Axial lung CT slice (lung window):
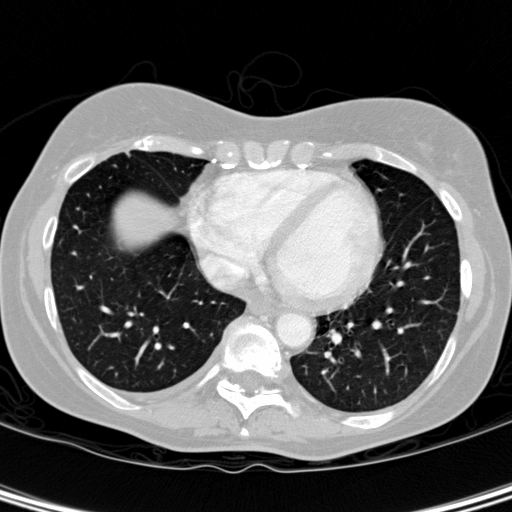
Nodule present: no